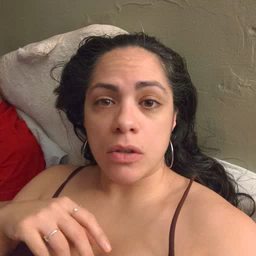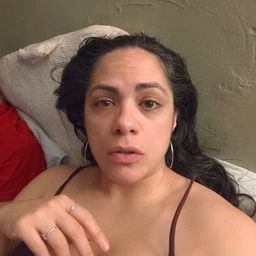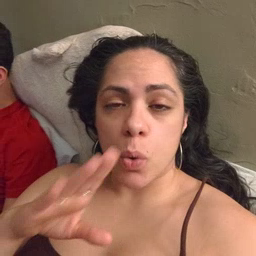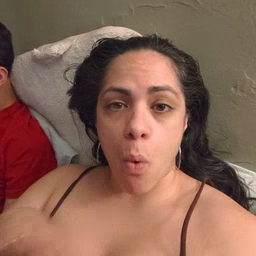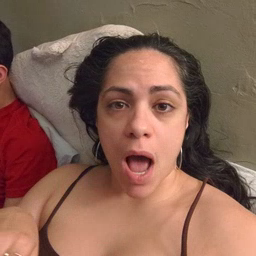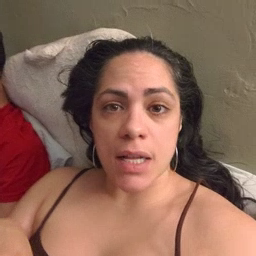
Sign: quiet